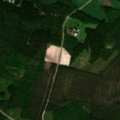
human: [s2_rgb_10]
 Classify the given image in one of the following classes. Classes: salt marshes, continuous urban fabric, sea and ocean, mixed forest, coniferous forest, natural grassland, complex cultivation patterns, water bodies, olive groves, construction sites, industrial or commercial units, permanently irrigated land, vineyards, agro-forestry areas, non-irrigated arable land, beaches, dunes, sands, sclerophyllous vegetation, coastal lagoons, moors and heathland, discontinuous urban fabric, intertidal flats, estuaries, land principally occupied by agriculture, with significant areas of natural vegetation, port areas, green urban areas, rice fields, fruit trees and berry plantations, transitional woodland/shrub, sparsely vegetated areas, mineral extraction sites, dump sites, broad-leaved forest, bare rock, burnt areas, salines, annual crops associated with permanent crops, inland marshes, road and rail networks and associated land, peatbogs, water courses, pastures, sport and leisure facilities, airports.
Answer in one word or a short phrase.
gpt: non-irrigated arable land, coniferous forest, mixed forest